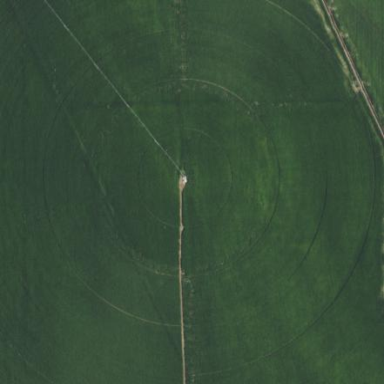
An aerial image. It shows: Farmland with pivot irrigation system.